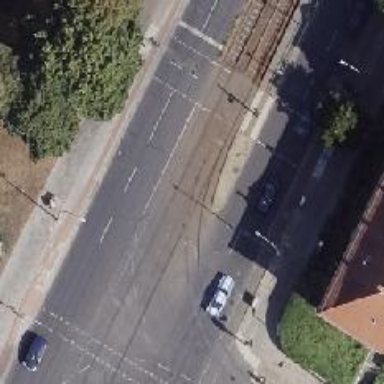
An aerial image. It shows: Railway switch.